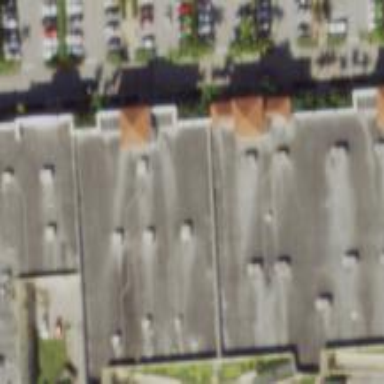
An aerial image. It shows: Mall building.